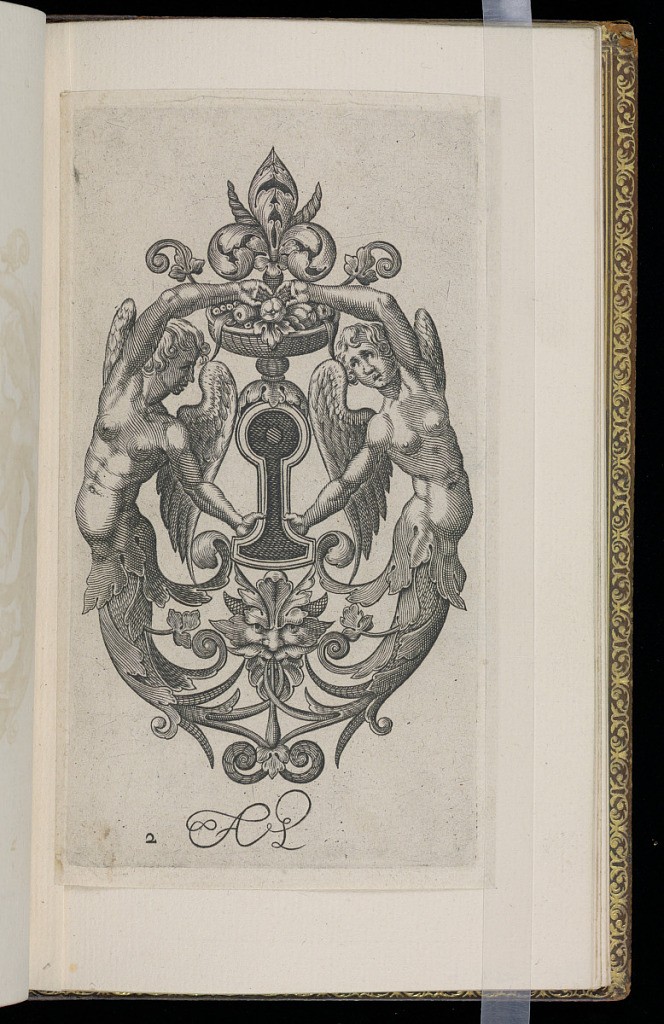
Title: Design for a Keyhole Escutcheon
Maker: Antoine Jacquard, French, active ca. 1616 – d. 1652
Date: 1615
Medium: Engraving on paper
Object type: Print
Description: Design for a keyhole escutcheon featuring grotesque motifs including male winged figures with a lower half made up of scrolling leaves, a mascaron (mask), and a basket of fruit. The plate is signed and numbered.